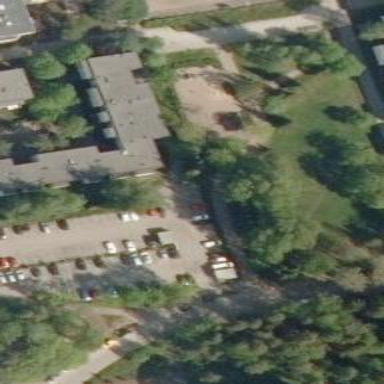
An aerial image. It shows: Residential apartments building.